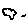
Label: tree